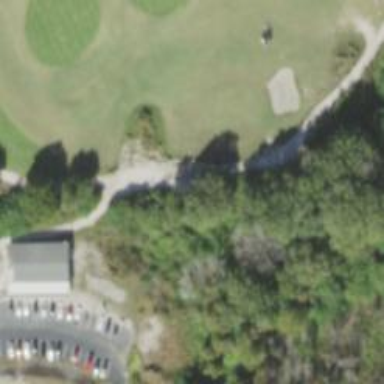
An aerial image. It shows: Pathway for golfing.